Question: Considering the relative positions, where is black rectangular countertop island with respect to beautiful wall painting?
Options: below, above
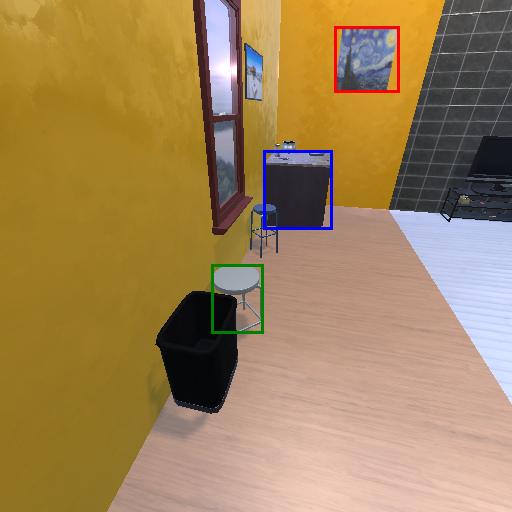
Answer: below